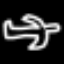
Label: airplane